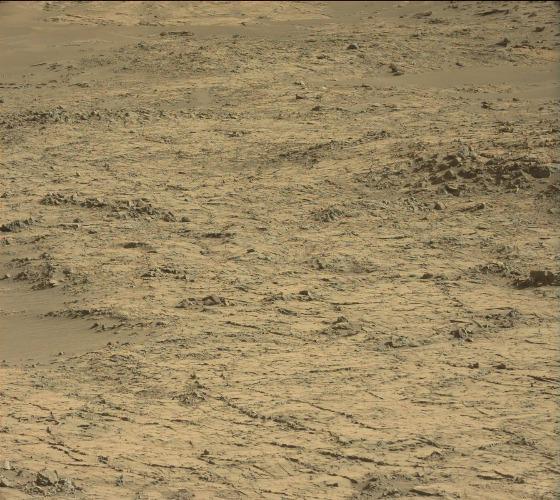
Terrain classes present: Bedrock, Gravel / Sand / Soil, Rock